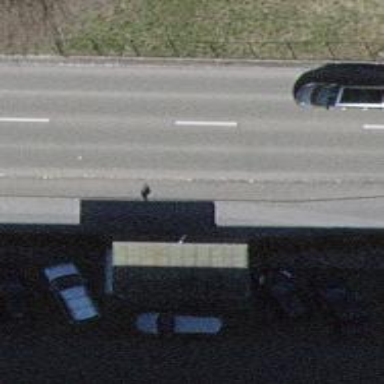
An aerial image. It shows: Bus stop with shelter. It is platform for public transport.